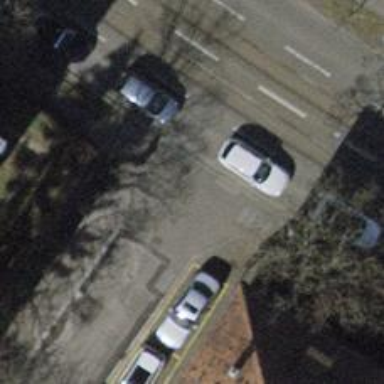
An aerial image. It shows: Unmarked crossing with traffic calming table on the road.